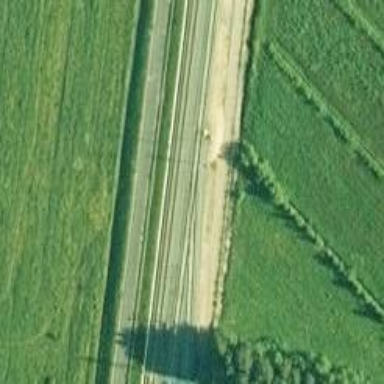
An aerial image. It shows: Rail siding with electrified contact lines for trains.